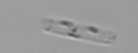
Label: Cerataulina_pelagica